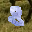
Label: 8